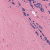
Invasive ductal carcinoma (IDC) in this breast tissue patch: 1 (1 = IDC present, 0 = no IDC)